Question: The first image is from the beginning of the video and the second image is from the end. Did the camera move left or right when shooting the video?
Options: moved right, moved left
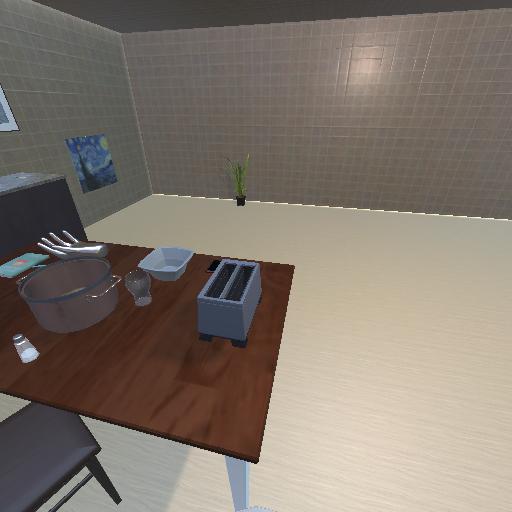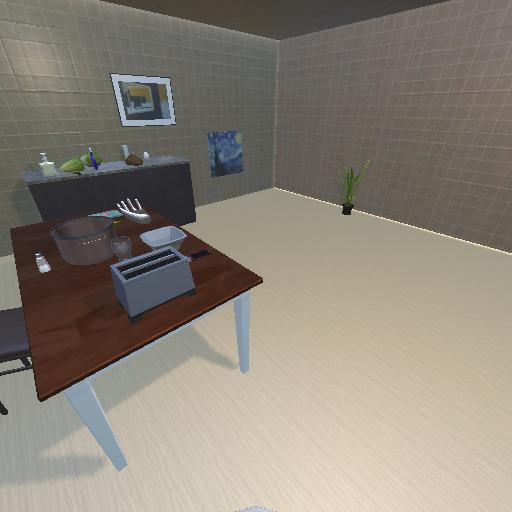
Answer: moved right